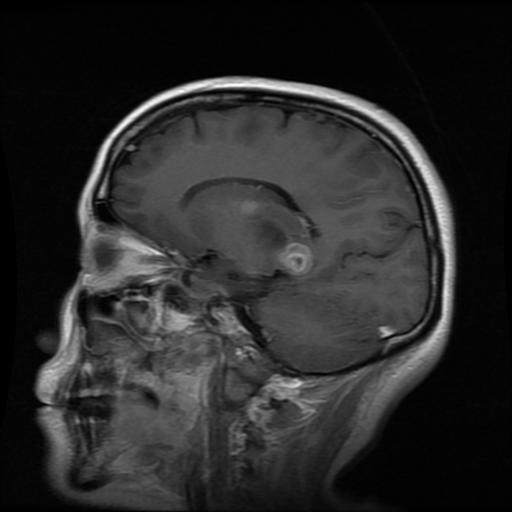
Label: glioma